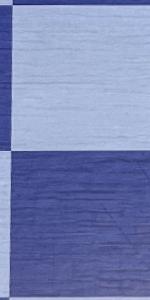
Label: Empty